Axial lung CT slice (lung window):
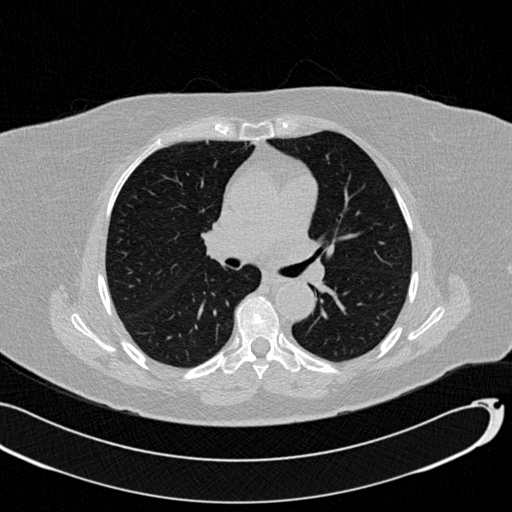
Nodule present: no